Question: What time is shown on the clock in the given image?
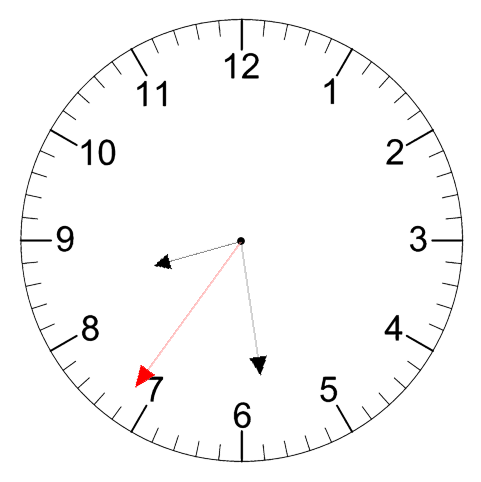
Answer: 08:28:36